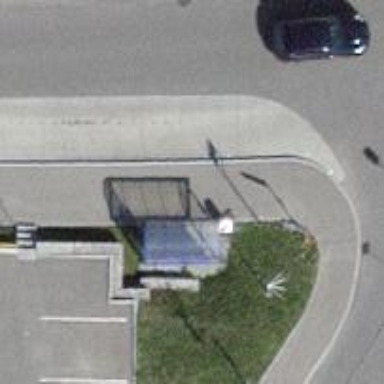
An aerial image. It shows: Bus stop with sheltered platform for public transport.